Field crop: tomato
Growth stage: 1
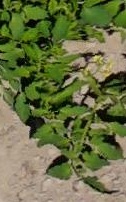
Species: tomato